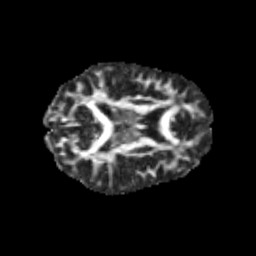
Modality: FA
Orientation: axial
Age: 13
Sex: female
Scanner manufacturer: siemens
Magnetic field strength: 3 T
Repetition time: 3.8 s
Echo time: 0.07 s